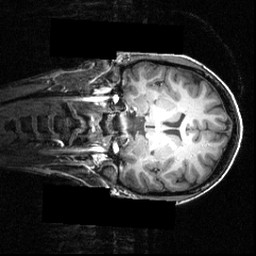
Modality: T1w
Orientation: coronal
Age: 20
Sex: female
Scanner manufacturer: siemens
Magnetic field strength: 3.951 T
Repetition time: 1.5 s
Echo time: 0.00335 s